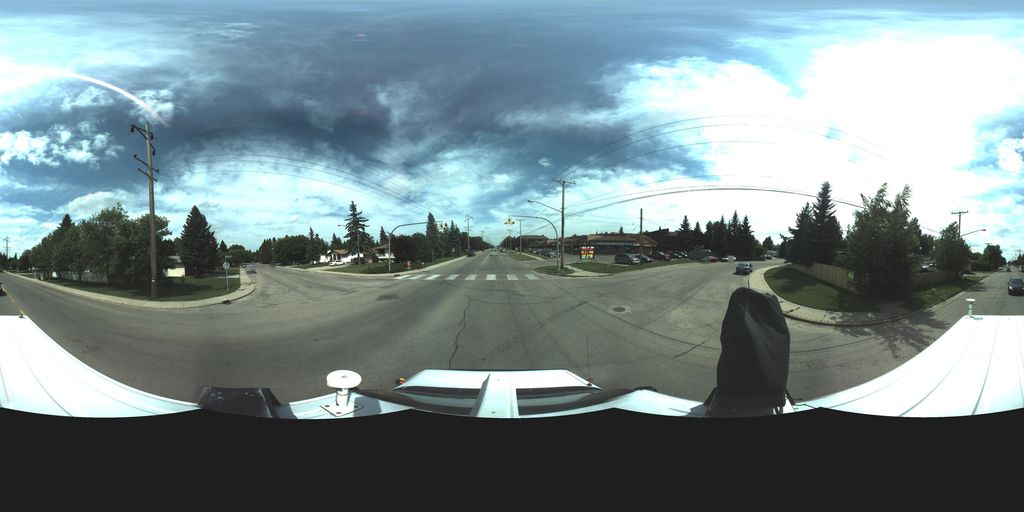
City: saskatoon